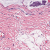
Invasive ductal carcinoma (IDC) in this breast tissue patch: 1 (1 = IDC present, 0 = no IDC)